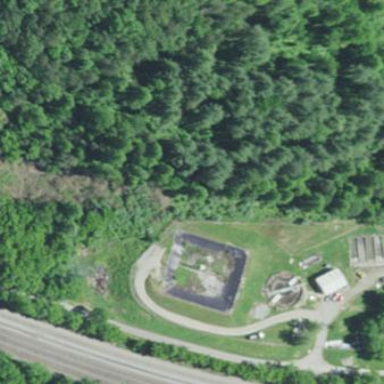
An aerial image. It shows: View of wastewater plant.